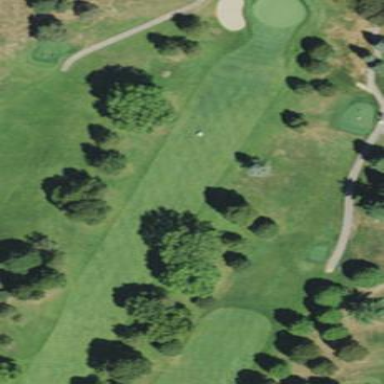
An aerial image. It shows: Grassy area designated as golf fairway.